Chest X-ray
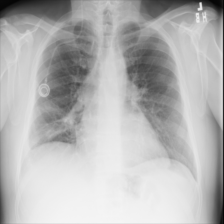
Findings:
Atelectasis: negative
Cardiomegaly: negative
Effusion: negative
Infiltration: negative
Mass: negative
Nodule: negative
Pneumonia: negative
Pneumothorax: negative
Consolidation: negative
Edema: negative
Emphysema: negative
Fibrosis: negative
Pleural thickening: negative
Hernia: negative